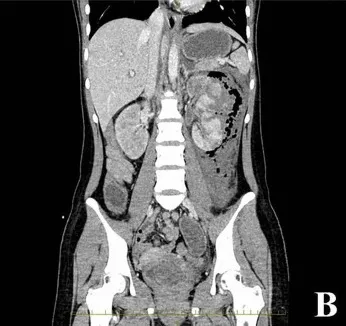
Radiological findings from an abdominal contrasted computed tomography scan. A giant ureterocele evident in the bladder (C).
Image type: radiology (ct)